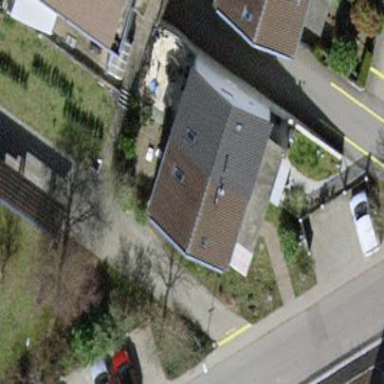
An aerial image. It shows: House with gabled roof that runs across the building.